Aerial crown-view tile of a tropical tree (Barro Colorado Island, Panama), acquired 20241112:
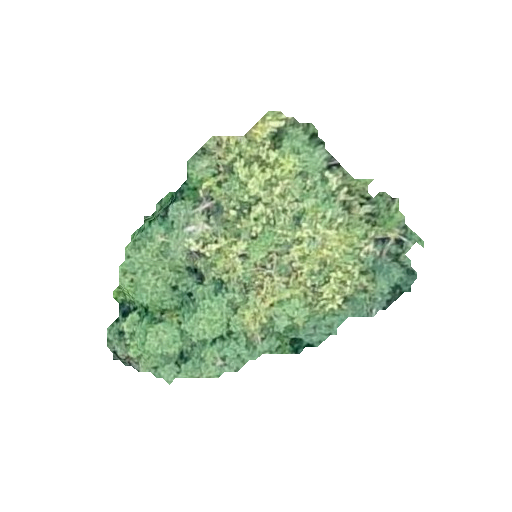
Species: Protium stevensonii
GBIF accepted scientific name: Tetragastris panamensis
Crown area: 83.431 m²